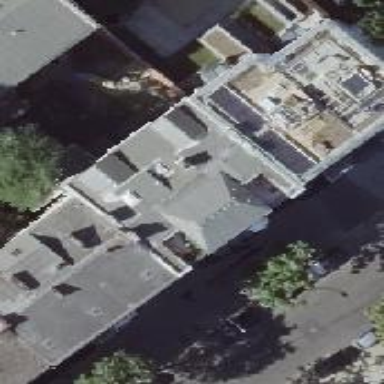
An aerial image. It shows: Residential building.